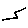
Label: zigzag